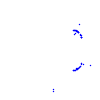
Particle: proton